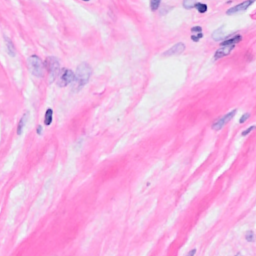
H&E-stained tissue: Breast